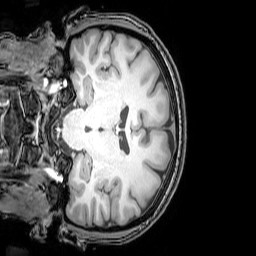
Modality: T1w
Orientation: coronal
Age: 26
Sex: female
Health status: healthy
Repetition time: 0.081 s
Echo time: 0.037 s